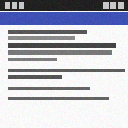
Screen state: on